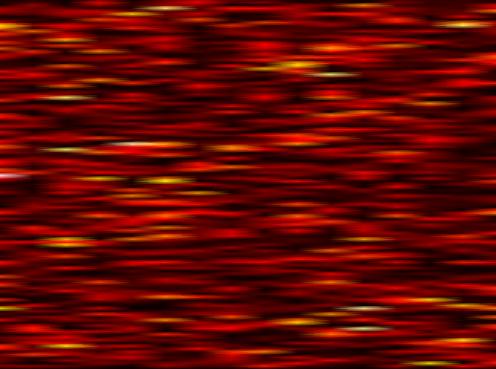
Label: FBMC